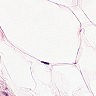
Metastatic tissue present: no